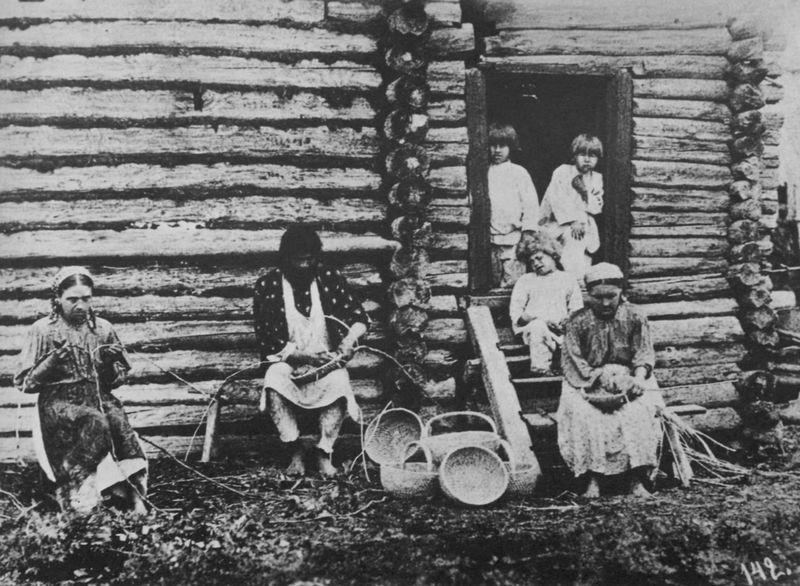
Titel: Hausarbeit: Schnitzen hölzerner Haushaltsgeräte, Spinnen, Weben, Holzdruck und Korbflechten
Künstler: Russischer Photograph
Standort: Paris
Institution: Institut d'Etudes Slaves, Bibliothèque
Schlagwörter: mann, weiß, frauen, menschen, sitzen, frisur, frisuren, grau, holz, schwarz, stroh, tür, gras, wiese, rock, hose, mensch, stehen, schauen, erde, busch, hütte, boden, haare, drei, familie, kind, blatt, scheitel, arbeit, kinder, henkel, schürze, arbeiten, arbeiterinnen, körbe, reisig, russland, schürzen, leiter, treppe, kopftuch, korb, türrahmen, stufen, foto, fotografie, photographie, flechten, vier, gepunktet, moos, schwarz weiß, photo, zahl, ziffer, holzhütte, kopftücher, dreck, generationen, sechs, armut, holzhaus, flechtwerk, stiegen, viertel, korbflechter, blockhütte, ponyfrisur, kalfatert, loghütte, rundhölzer, treppenleiter, weidekörbe, weidenbündel